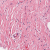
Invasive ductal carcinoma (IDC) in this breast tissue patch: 0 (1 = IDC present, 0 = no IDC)